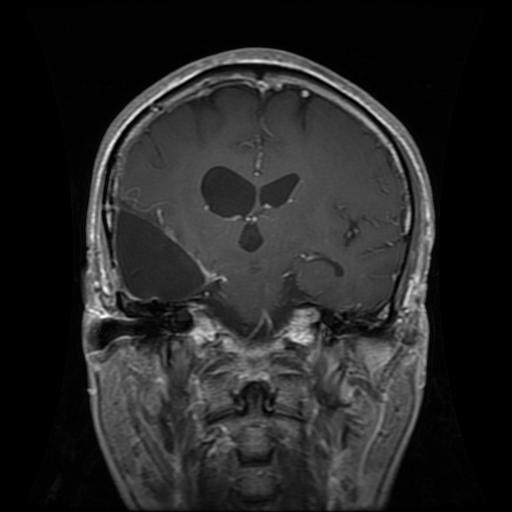
Label: glioma